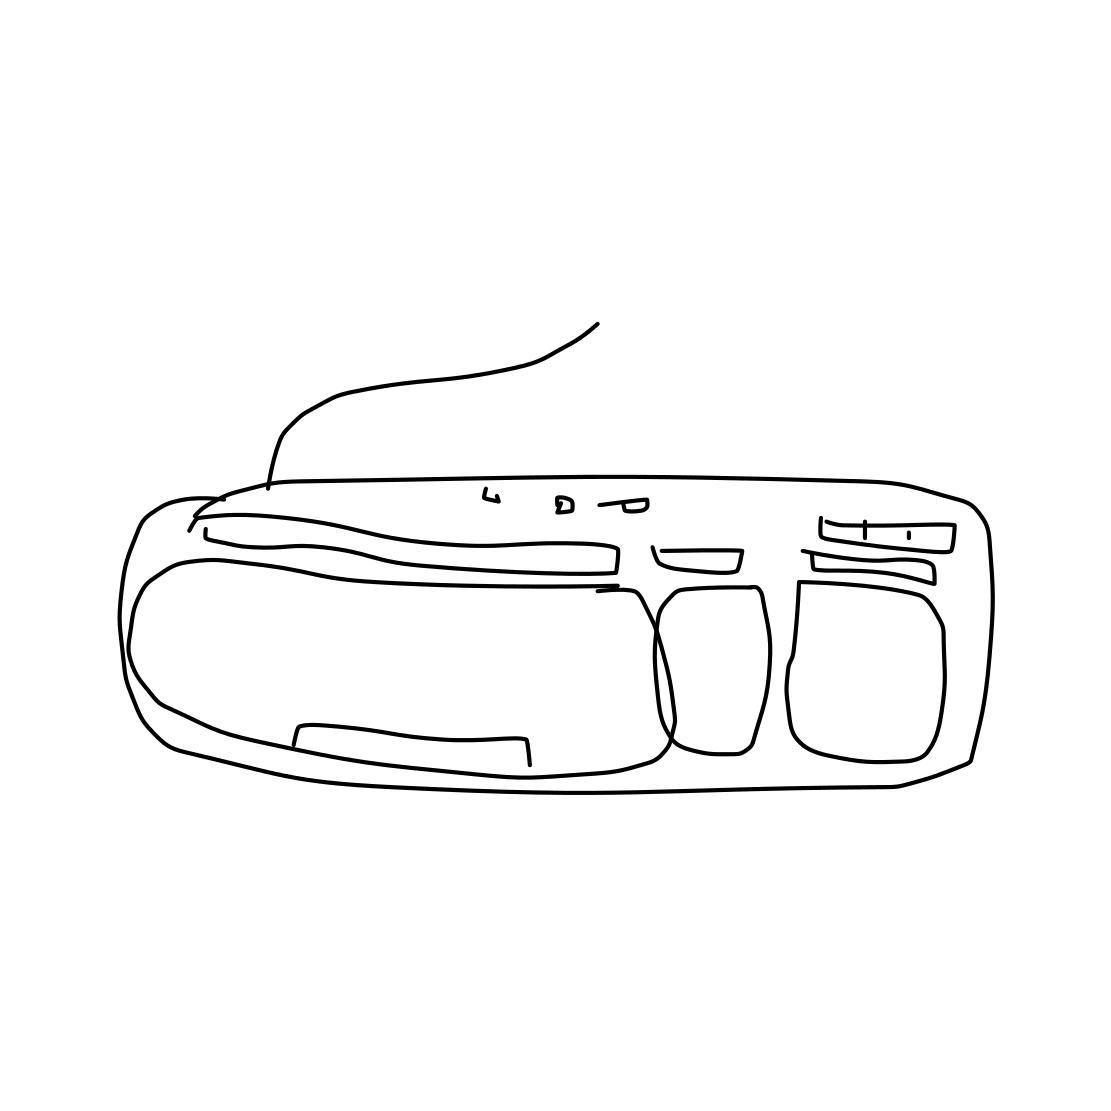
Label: keyboard